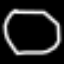
Label: octagon